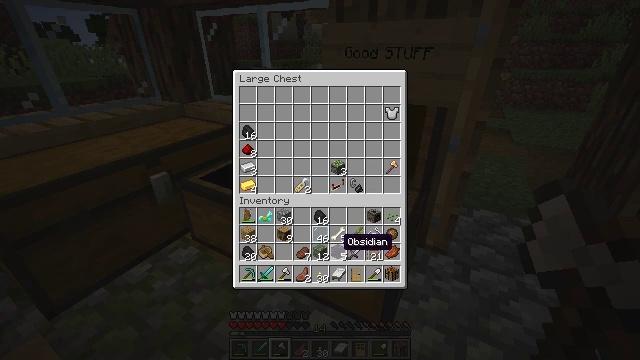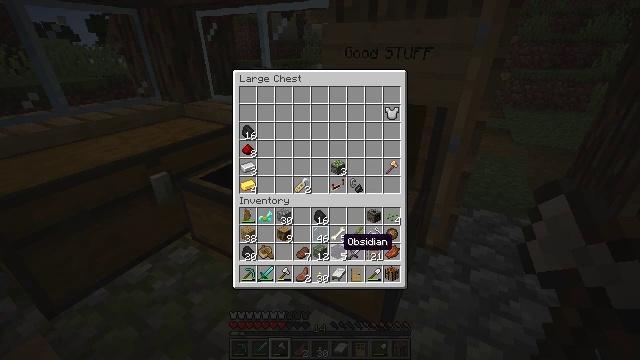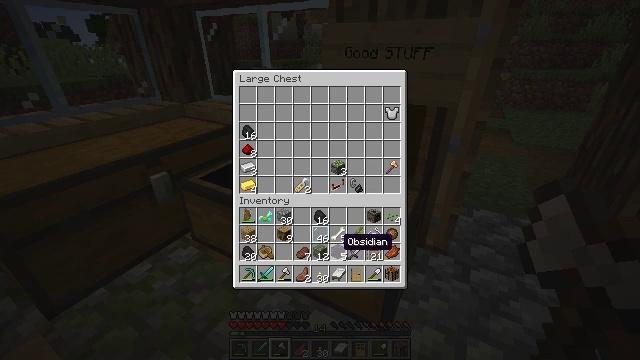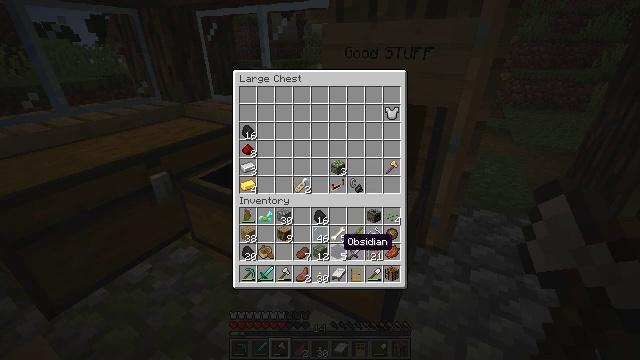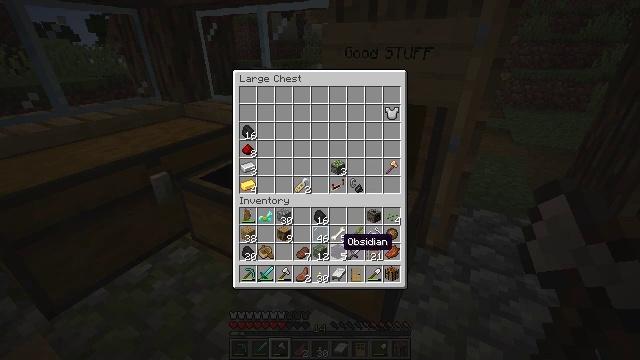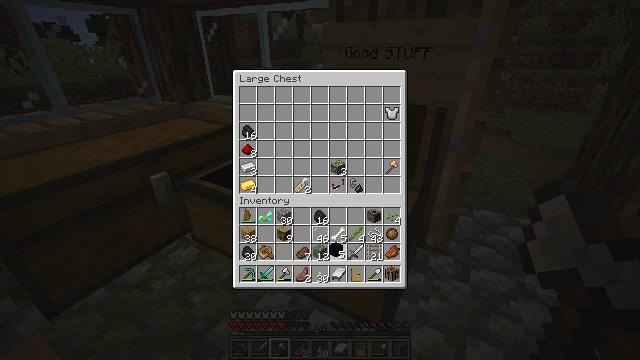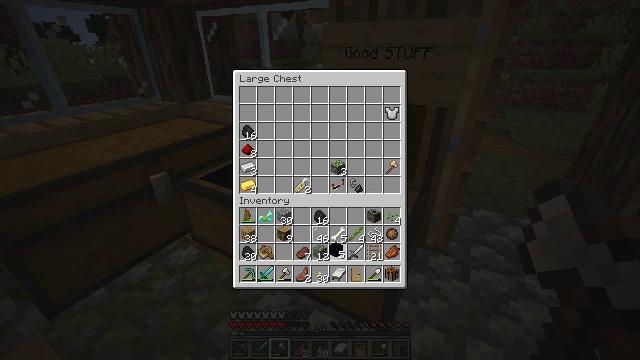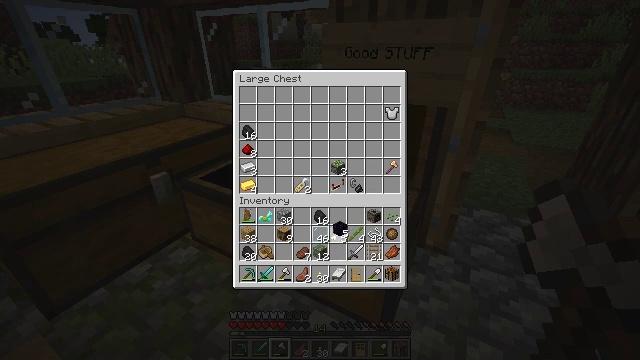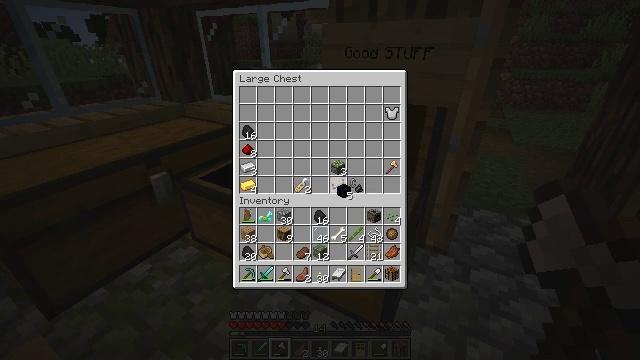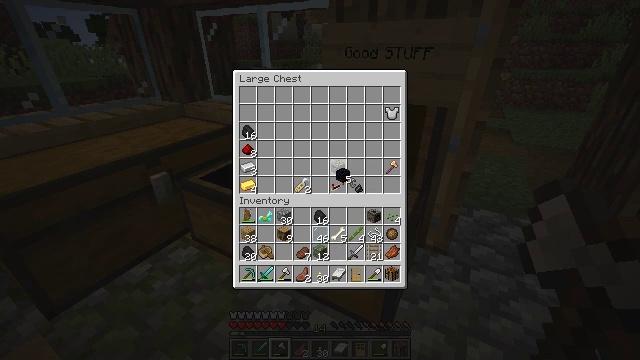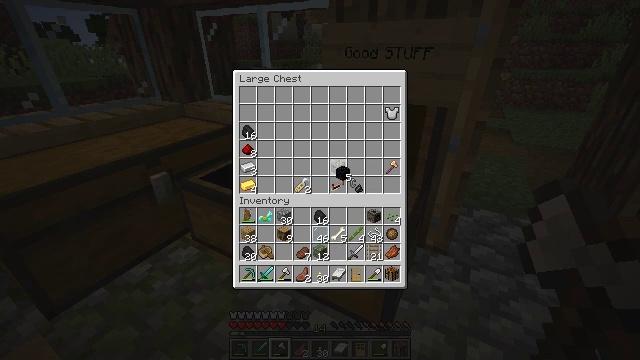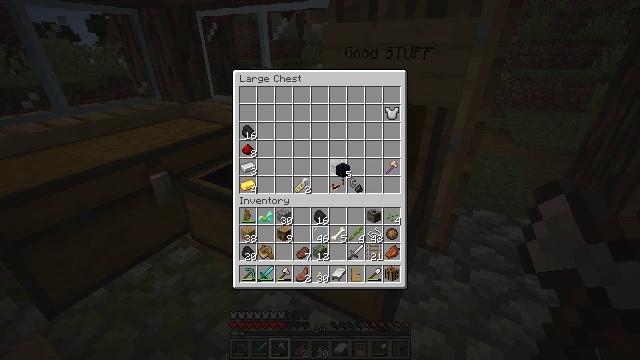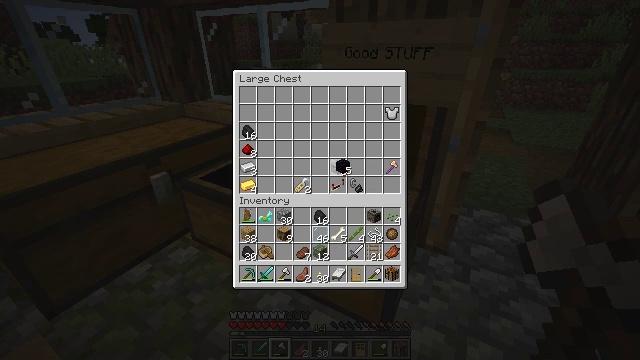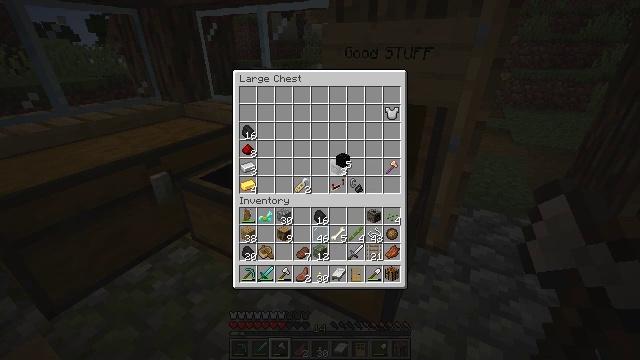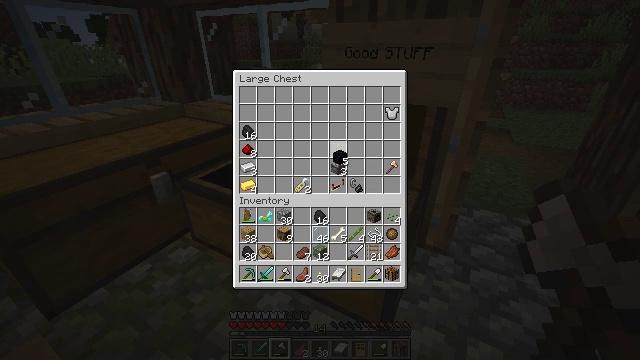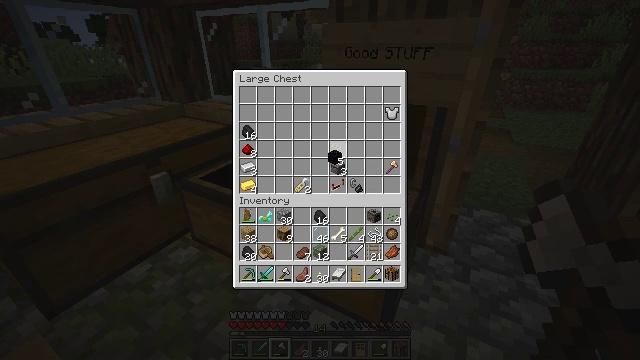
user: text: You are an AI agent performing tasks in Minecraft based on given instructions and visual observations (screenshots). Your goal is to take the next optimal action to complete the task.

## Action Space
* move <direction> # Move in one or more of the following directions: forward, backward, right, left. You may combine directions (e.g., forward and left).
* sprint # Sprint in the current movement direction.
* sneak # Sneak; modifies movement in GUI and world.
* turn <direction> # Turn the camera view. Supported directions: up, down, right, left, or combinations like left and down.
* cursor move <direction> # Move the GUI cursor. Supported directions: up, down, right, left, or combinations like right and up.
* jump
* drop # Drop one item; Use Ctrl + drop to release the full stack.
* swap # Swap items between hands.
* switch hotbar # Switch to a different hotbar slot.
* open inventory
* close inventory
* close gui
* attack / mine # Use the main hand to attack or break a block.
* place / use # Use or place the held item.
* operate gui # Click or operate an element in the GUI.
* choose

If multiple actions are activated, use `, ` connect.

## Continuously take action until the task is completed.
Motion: motion action
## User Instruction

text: Remove the furnace from its place.
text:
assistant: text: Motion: no_op
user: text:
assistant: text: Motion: no_op
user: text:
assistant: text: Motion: no_op
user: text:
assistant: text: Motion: no_op
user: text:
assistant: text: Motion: operate gui
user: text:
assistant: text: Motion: operate gui
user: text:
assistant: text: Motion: cursor move up
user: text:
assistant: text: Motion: cursor move up
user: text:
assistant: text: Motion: cursor move up
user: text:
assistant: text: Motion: no_op
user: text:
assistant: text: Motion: no_op
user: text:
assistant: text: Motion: no_op
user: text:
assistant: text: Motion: no_op
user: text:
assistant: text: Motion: no_op
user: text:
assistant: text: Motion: no_op
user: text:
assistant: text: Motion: no_op
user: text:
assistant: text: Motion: no_op
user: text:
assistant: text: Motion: no_op
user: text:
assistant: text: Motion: no_op
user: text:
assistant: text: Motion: no_op
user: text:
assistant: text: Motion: no_op
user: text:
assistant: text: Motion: no_op
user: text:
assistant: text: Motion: cursor move down
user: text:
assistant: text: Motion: no_op
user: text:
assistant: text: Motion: no_op
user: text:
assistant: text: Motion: no_op
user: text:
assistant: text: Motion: operate gui
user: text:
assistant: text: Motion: operate gui
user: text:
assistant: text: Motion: no_op
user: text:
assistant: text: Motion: no_op